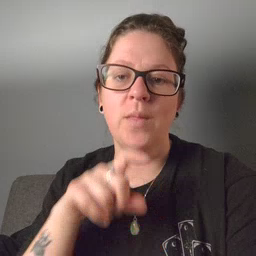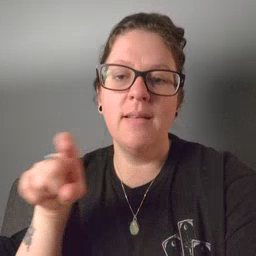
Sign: closet